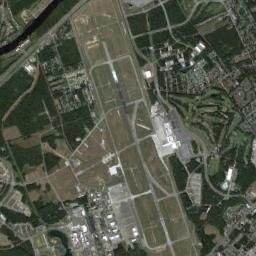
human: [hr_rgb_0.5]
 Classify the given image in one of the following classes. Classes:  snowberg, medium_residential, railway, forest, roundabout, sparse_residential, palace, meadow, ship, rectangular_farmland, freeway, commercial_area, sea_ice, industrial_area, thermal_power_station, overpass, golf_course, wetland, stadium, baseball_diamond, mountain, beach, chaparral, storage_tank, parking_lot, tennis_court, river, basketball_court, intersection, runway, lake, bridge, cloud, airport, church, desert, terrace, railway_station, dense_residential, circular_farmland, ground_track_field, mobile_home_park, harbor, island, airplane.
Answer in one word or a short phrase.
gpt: airport